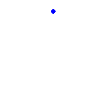
Particle: kaon